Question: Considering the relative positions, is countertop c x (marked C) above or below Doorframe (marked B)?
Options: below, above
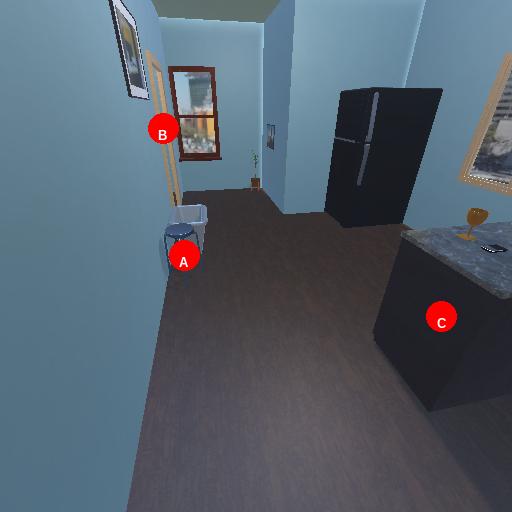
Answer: below